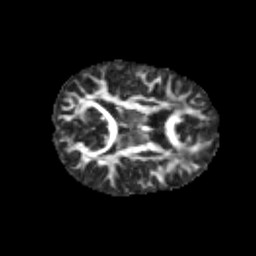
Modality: FA
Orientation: axial
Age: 13
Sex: female
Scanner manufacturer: siemens
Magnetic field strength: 3 T
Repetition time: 3.8 s
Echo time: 0.07 s